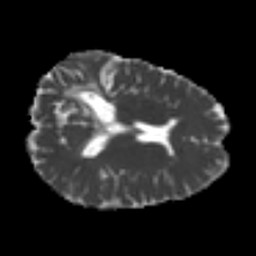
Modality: MD
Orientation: axial
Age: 29
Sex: female
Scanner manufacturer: siemens
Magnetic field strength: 3 T
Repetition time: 4.987 s
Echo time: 0.0792 s